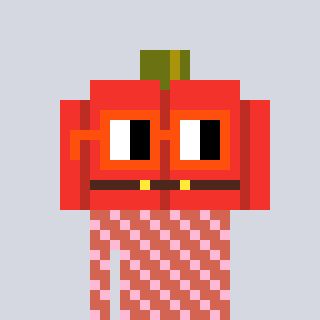
a pixel art character with square orange glasses, a pumpkin-shaped head and a peachy-colored body on a cool background